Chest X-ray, AP view. Patient: 46 years old, sex M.
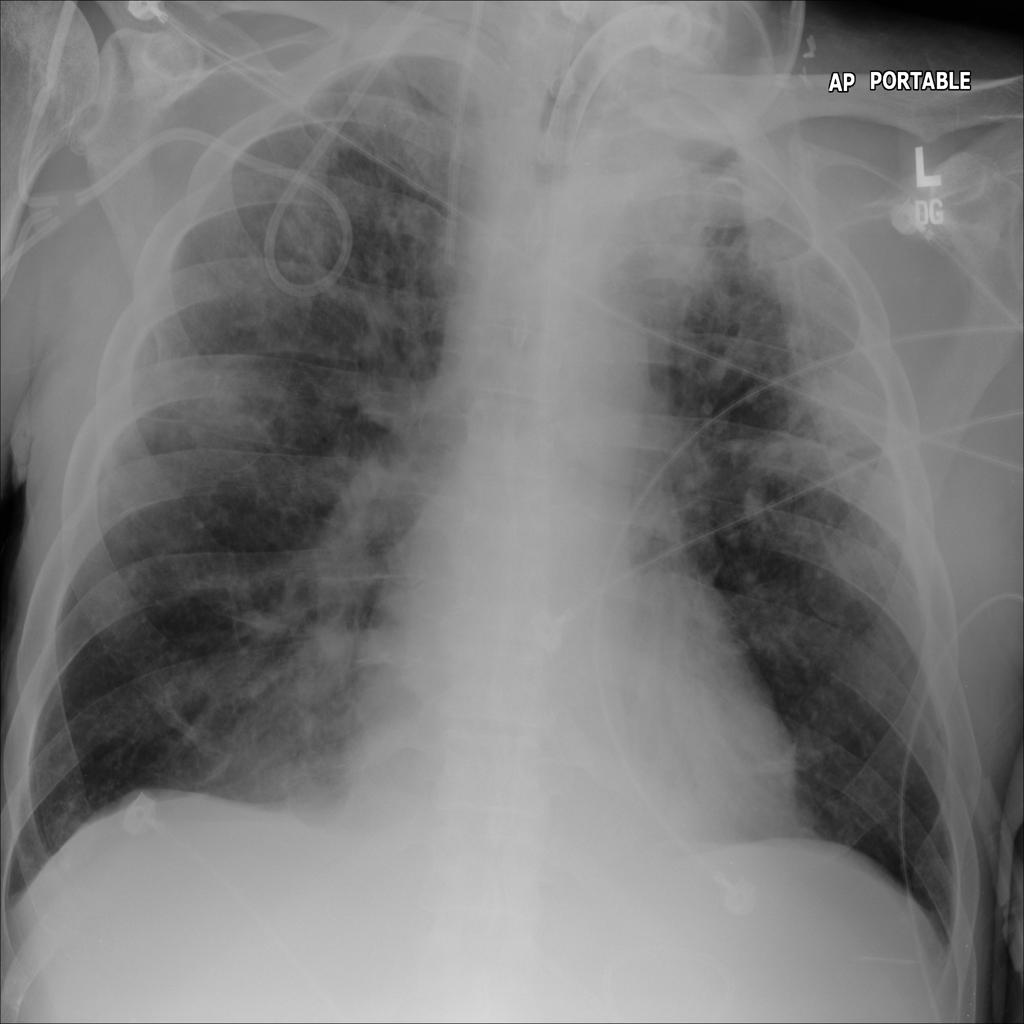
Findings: No Finding